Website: lowes
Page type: customer-info-address
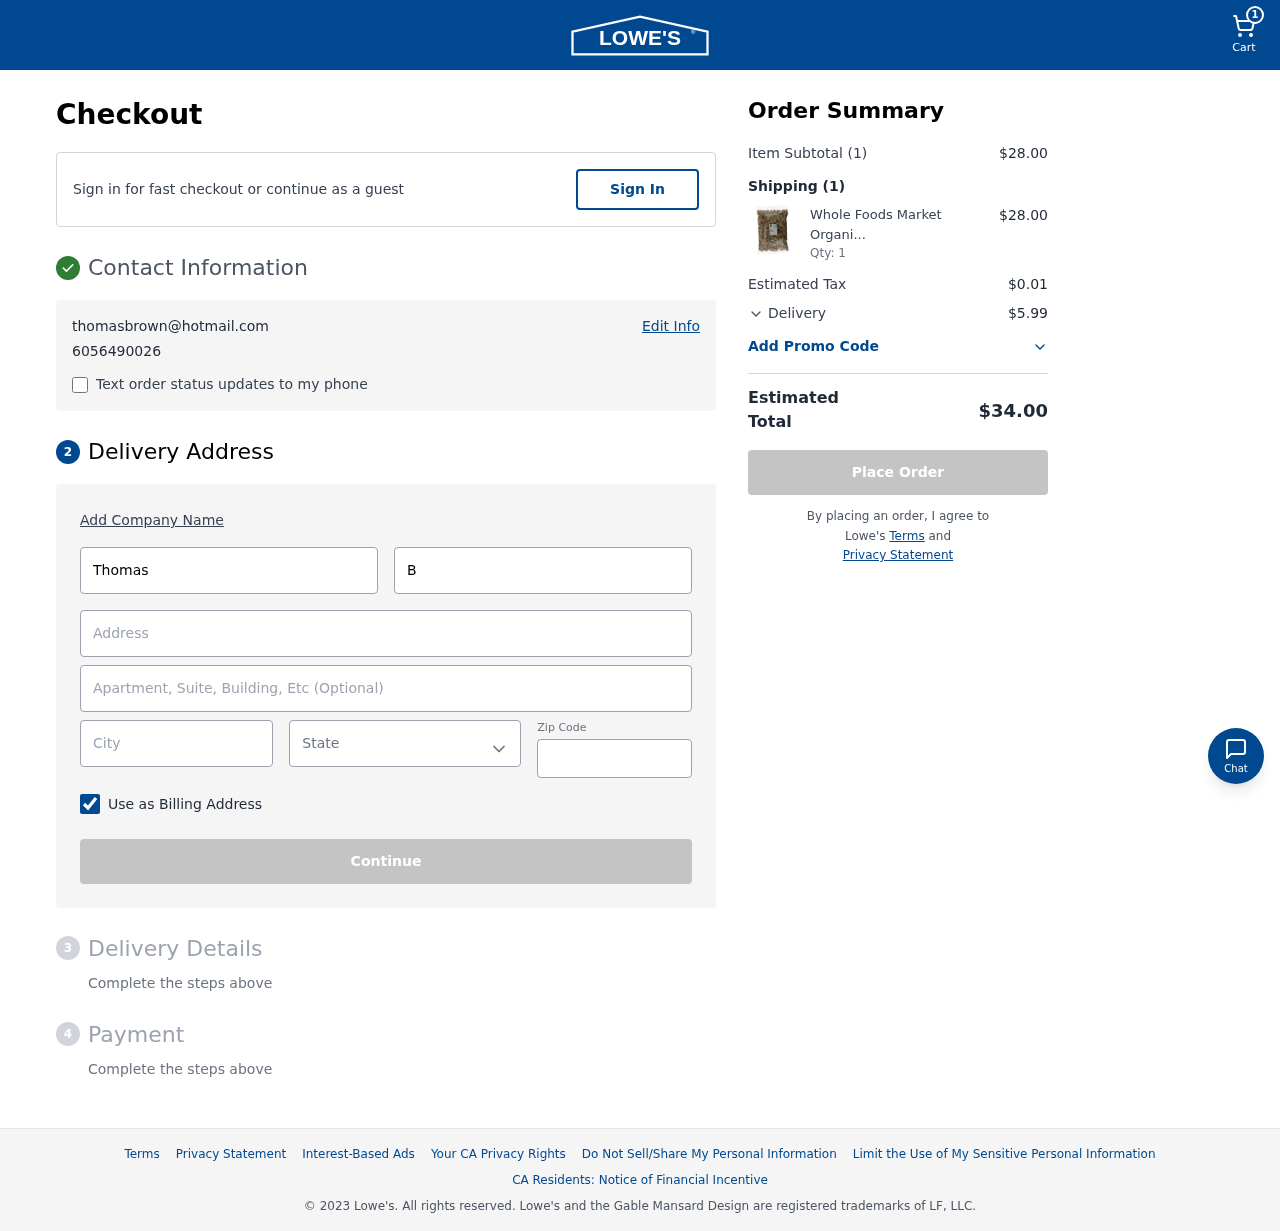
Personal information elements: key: PII_CITY
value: Lake Alicia
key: PII_EMAIL
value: thomasbrown@hotmail.com
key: PII_FIRSTNAME
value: Thomas
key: PII_LASTNAME
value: Brown
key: PII_PHONE
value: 6056490026
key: PII_POSTCODE
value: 80053
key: PII_STATE
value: Iowa
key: PII_STREET
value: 339 Sosa Oval
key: PII_STREET2
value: Apt. 673
Product elements: key: PRODUCT1_NAME
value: Whole Foods Market Organic Bran Flakes, 500 g
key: PRODUCT1_QUANTITY
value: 1
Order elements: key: ORDER_NUM_ITEMS
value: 1
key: ORDER_SUBTOTAL
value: $28.00
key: ORDER_NUM_ITEMS2
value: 1
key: ORDER_SUBTOTAL2
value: $28.00
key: ORDER_TAX
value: $0.01
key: ORDER_SHIPPING_COST
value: $5.99
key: ORDER_TOTAL
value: $34.00